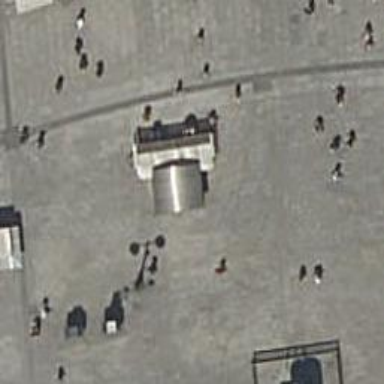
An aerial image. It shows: Kiosk.